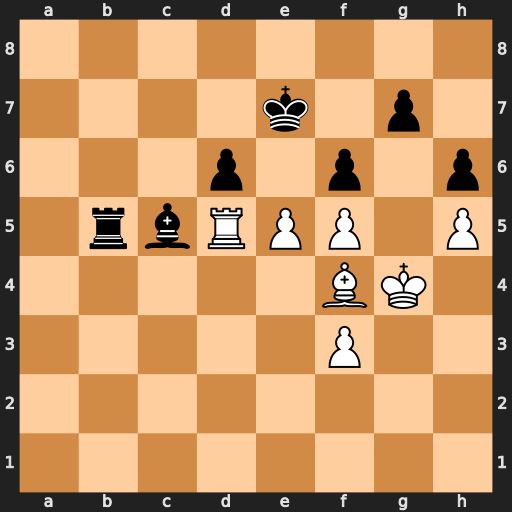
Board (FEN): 8/4k1p1/3p1p1p/1rbRPP1P/5BK1/5P2/8/8
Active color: w
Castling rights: -
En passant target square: -
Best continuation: exd6+ Kd7 Bd2 Rb2 Bc3 Rg2+ Kh3